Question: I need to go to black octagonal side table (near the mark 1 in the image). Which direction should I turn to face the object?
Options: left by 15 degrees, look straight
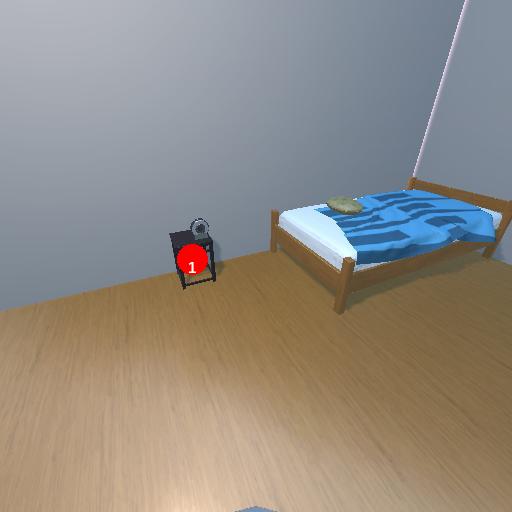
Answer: left by 15 degrees